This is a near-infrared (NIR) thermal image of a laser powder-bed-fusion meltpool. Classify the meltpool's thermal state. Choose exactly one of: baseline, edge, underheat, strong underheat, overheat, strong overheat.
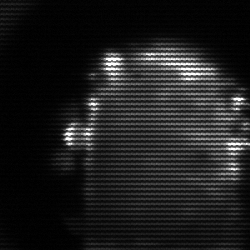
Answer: baseline